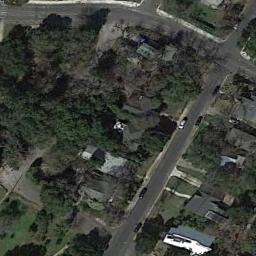
Label: residential